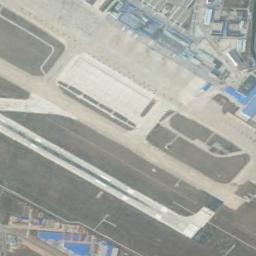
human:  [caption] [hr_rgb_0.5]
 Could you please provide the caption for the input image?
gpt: The runway is between some buildings .

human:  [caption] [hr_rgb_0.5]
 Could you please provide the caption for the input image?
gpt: There is brown bare ground next to the runway  There is a concrete ground on one side of the runway  There are many buildings in the open space beside the runway .

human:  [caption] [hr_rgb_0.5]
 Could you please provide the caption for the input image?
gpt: The grass is around the runway .

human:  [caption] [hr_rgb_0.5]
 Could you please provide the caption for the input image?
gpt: The runway is on the bare land next to some houses .

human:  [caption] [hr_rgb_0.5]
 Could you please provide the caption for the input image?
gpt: There are some buildings beside the runway .